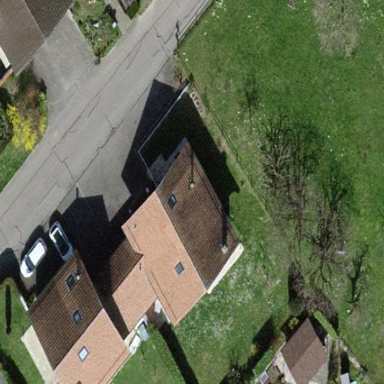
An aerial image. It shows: Semi-detached house.